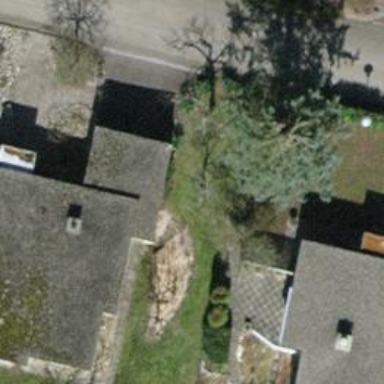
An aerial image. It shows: Single tag "natural: tree."